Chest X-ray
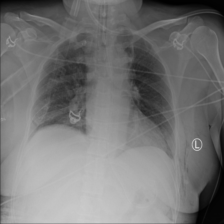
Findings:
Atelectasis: positive
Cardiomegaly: negative
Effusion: negative
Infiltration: negative
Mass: negative
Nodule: negative
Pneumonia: negative
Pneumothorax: negative
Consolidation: negative
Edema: negative
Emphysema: negative
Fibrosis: negative
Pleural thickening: negative
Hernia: negative